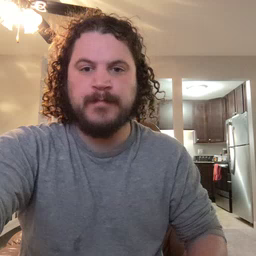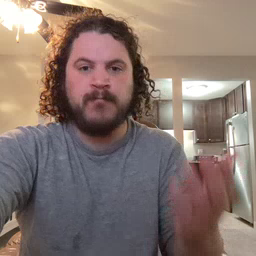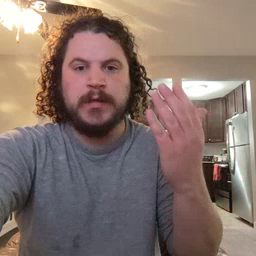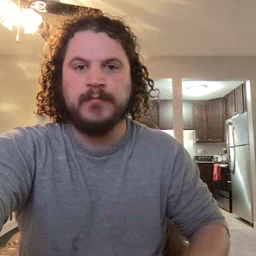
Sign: morning